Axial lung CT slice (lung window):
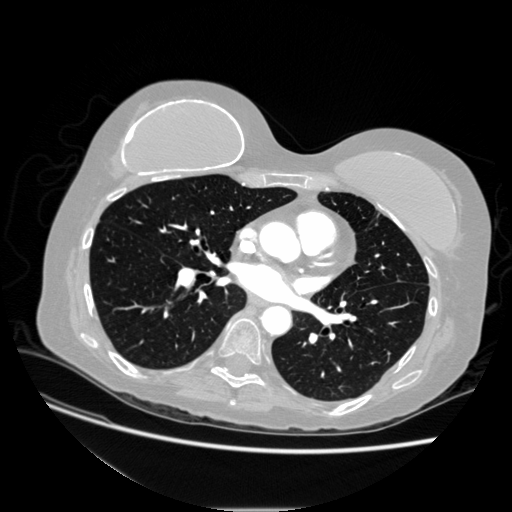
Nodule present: no